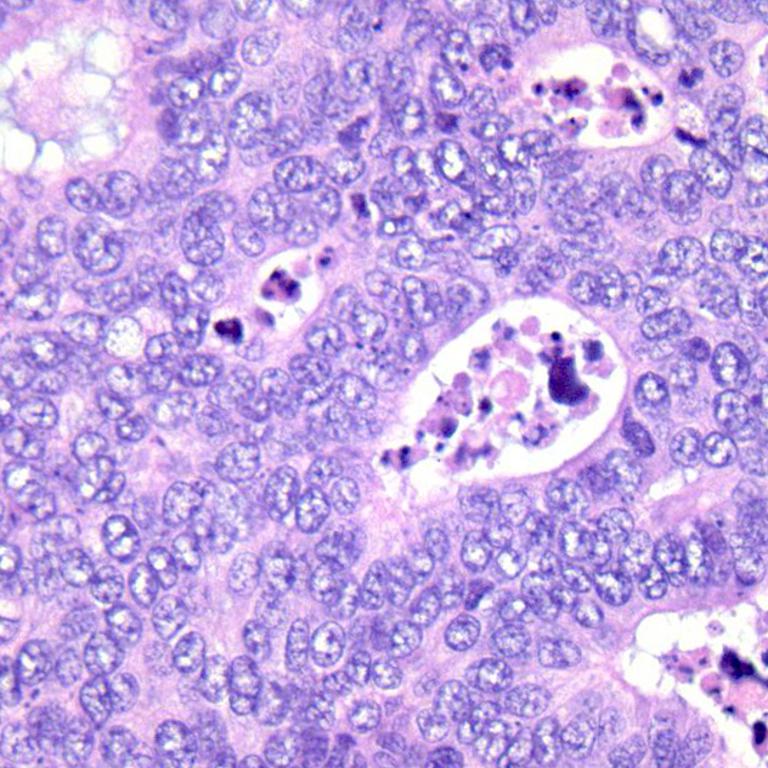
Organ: colon
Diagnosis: adenocarcinomas